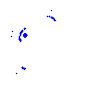
Particle: kaon